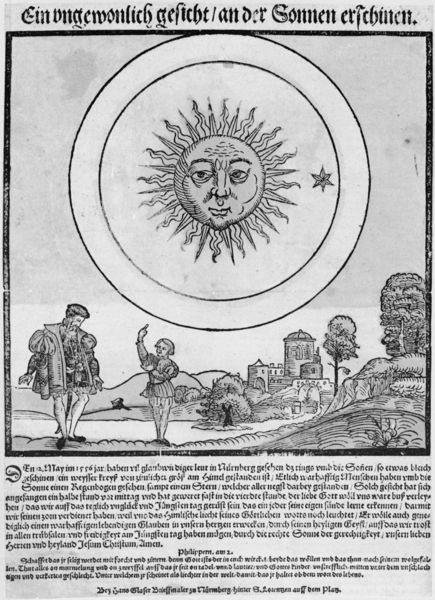
Titel: EIn vngewonlich gesicht/ an der Sonnen erschinen.
Künstler: Hans Glaser
Standort: Zürich.
Institution: Wickiana
Schlagwörter: baum, hand, himmel, laub, mann, umhang, wasser, weiß, bäume, fluss, landschaft, menschen, see, stadt, ufer, geste, grau, hut, mund, männer, nase, schwarz, stirn, strasse, zeichnung, gebäude, haus, weg, architektur, augen, gesicht, rahmen, bild, hügel, gewässer, kirche, sonne, land, mantel, adel, kind, kinn, anhöhe, kreis, rund, turm, holzschnitt, schrift, wangen, papier, ort, hang, grafik, graphik, kuppel, böschung, deutsch, junge, ortschaft, knabe, buch, burg, stern, strahlen, druck, druckgraphik, schraffur, stich, titel, seite, illustration, schwarzweiß, text, zeitung, kreise, überschrift, mittelalter, absätze, zeilen, edelmann, deuten, doppelkreis, kupferstich, nürnberg, edler, majuskel, galilei, hi,,el, typentext, weltbild, druk, landschaftsdarstellung, hummel, mond und sterne, hauus, zeign, hauskuppel